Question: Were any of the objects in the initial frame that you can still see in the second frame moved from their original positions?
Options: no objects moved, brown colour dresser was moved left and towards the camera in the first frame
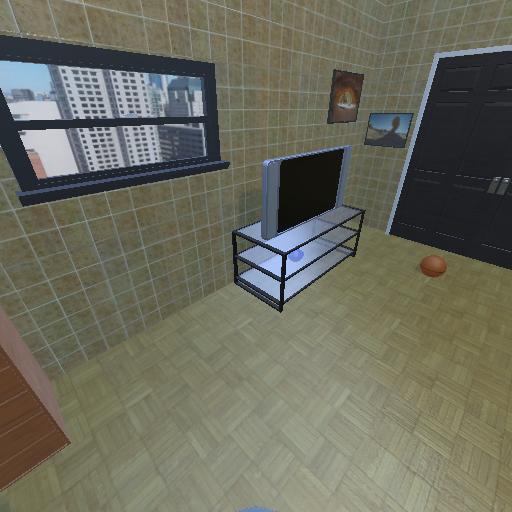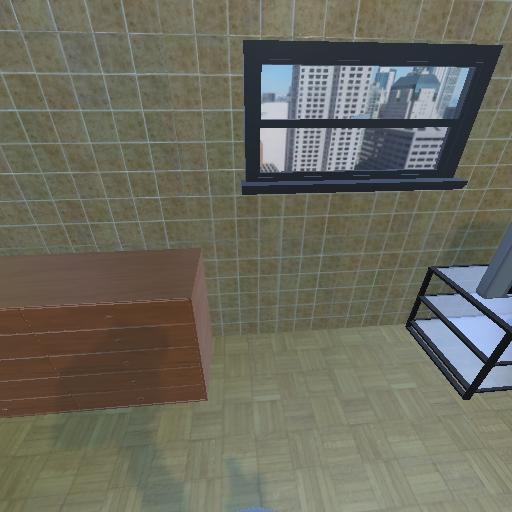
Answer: no objects moved